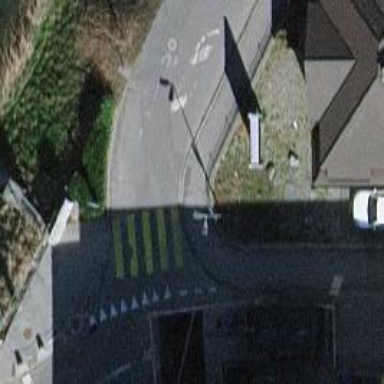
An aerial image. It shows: Marked road crossing.